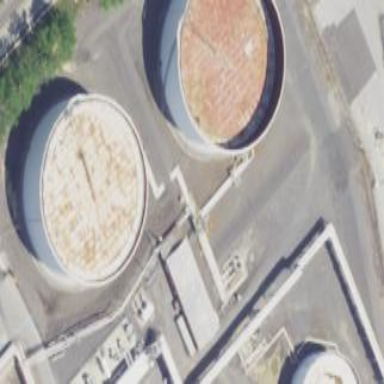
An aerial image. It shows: Storage tank which is man-made.